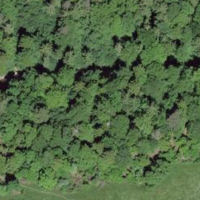
EUNIS habitat code: 41
Species observed at this site:
Cruciata laevipes